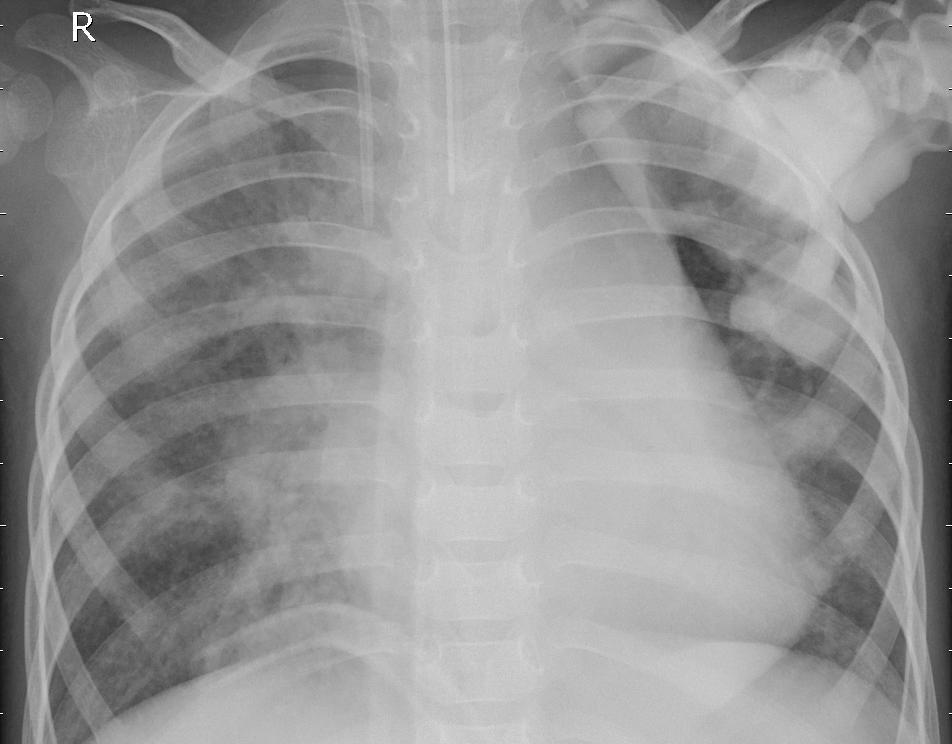
Diagnosis: PNEUMONIA